Question: I'm trying to implement a search feature where, upon clicking on the search result, I display the user's details in a fragment. The problem is in the 'init()' function where the foreach loop inside the 'onDataChange()' funcion doesn't execute.
'''
private User mUser;
@Nullable
@Override
public View onCreateView(@NonNull LayoutInflater inflater, @Nullable ViewGroup container, @Nullable Bundle savedInstanceState) {
View view = inflater.inflate(R.layout.fragment_view_profile, container, false);
try{
mUser = getUserFromBundle();
init();
}catch (NullPointerException e){
Log.e(TAG, "onCreateView: NullPointerException: " + e.getMessage() );
setupFirebaseAuth();
return view;
}
private void init(){
DatabaseReference reference = FirebaseDatabase.getInstance().getReference();
Query query = reference.child(getString(R.string.db_user_account_settings)).orderByChild(getString(R.string.field_user_id)).equalTo(mUser.getUserid());
query.addListenerForSingleValueEvent(new ValueEventListener() {
@Override
public void onDataChange(DataSnapshot dataSnapshot) {
for(DataSnapshot singleSnapshot : dataSnapshot.getChildren()){
UserSettings settings = new UserSettings();
settings.setUser(mUser);
settings.setSettings(singleSnapshot.getValue(UserAccountSettings.class));
setProfileWidgets(settings);
}
}
@Override
public void onCancelled(@NonNull DatabaseError databaseError) {
throw databaseError.toException();
}
});
}
private User getUserFromBundle(){
Bundle bundle = this.getArguments();
if(bundle != null){
return bundle.getParcelable(getString(R.string.intent_user));
}else{
return null;
}
}
'''
strings.xml
'''
<resources>
<string name="field_user_id">user_id</string>
<string name="intent_user">intent_user</string>
<string name="db_user_account_settings">user_account_settings</string>
</resources
'''
I have no idea why this isn't working.
---
From comment:

> 1), 2) I've added the strings.xml code you can refer to 3) The blue arrow in the screenshot shows the userid that is returned (which is exactly what I want) 4) The red portion is what I'm querying 5) Yes. I'm a bit new with JSON and firebase,
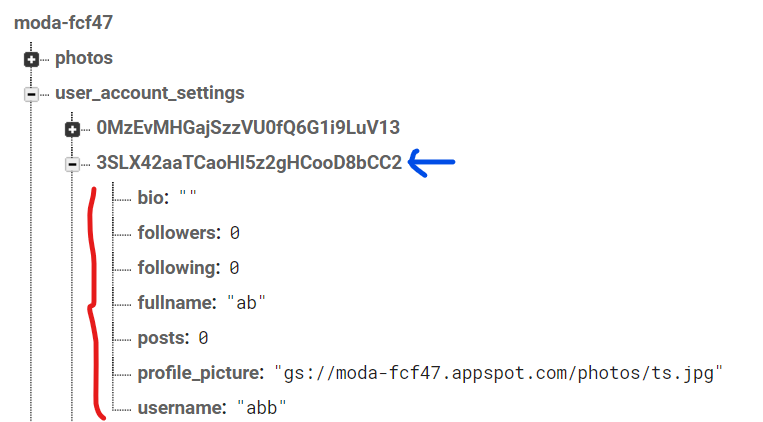
Answer: Your code does:
'''
reference.child(getString(R.string.db_user_account_settings)).orderByChild(getString(R.string.field_user_id)).equalTo(mUser.getUserid())
'''
Which translates to:
'''
reference.child("user_account_settings").orderByChild("user_id").equalTo(mUser.getUserid())
'''
So it:
1. Takes all child nodes under user_account_settings.
2. Orders them on the value of their user_id property.
3. Selects only the nodes where that value exists and is equal to the UID.
Since the JSON you showed doesn't show a 'user_id' property, there are no results.
If you have the value you are looking for as the key of a node, you can just use 'child(...)' to look that node up. And since there can only be one child node with a given key, that means you no longer need the loop over 'getChildren()' in the 'onDataChange' method.
So something like:
'''
DatabaseReference reference = FirebaseDatabase.getInstance().getReference();
Query query = reference.child(getString(R.string.db_user_account_settings)).child(mUser.getUserid());
query.addListenerForSingleValueEvent(new ValueEventListener() {
@Override
public void onDataChange(DataSnapshot dataSnapshot) {
UserSettings settings = new UserSettings();
settings.setUser(mUser);
settings.setSettings(singleSnapshot.getValue(UserAccountSettings.class));
setProfileWidgets(settings);
}
@Override
public void onCancelled(@NonNull DatabaseError databaseError) {
throw databaseError.toException();
}
});
'''